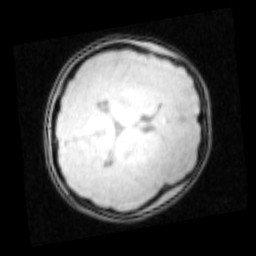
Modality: PDw
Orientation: axial
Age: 21
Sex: female
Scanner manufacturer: siemens
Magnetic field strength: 3 T
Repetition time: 0.25 s
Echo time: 0.00103 s